Question: I am attempting to install the <URL>, but can't get the install to actually process due to it saying the prerequisites are not installed:

I have made sure I have the right version (32 bit) to match my version of excel (2010), and have the full version of .net 4.5 installed. If I try to install the full version of .net 4.0, I am told that the newer (4.5) version already is installed.
Here are some links with similar issues, but no response:
<URL>;
Has anyone else faced this issue and got around it?
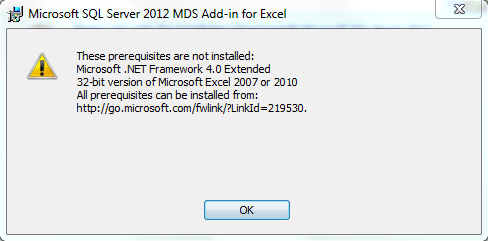
Answer: So, this looks to be a simple fix. The installer needs to be run as administrator, but in order to do that you have to run it through the command prompt as administrator. After doing this, it installed ok.
I'm not sure why the installer didn't request elevated privileges, but I'm guessing it couldn't properly query the system to verify the necessary prerequisites were installed.
Hopefully this helps someone else in the future!